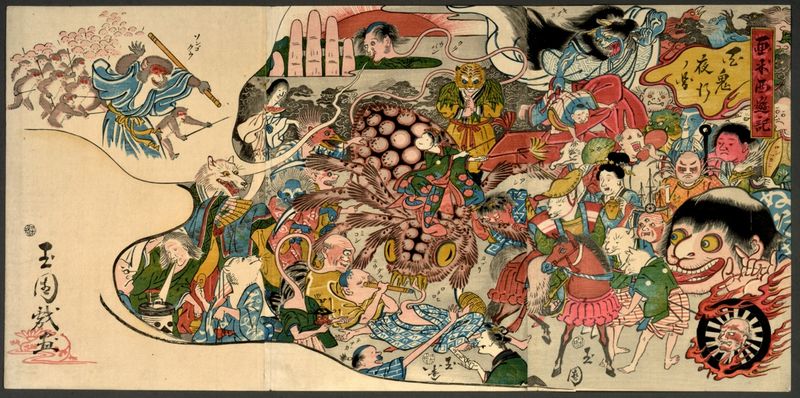
Titel: Die Reise nach Westen als illustriertes Buch: Der nächtliche Zug der 100 Dämonen
Künstler: Gyokuen
Standort: Hamburg
Institution: Museum für Kunst und Gewerbe Hamburg
Schlagwörter: hand, kampf, vogel, wolf, menschen, bunt, finger, köpfe, rot, tiere, menge, sonne, personen, pferd, reiter, chaos, holzschnitt, japan, fahne, schlacht, schriftzeichen, maske, traum, asien, druckgraphik, druckgrafik, asiatisch, gestalten, china, fuchs, reise, fabelwesen, zeit, westen, ungeheuer, farbholzschnitt, fratzen, monster, die, affen, masken, unübersichtlich, sagen, fabeltier, spinne, wirrwarr, fabeltiere, zwitterwesen, monstrum, reproduktionen, druckerzeugnisse, meiji, dämon, märchen